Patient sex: F
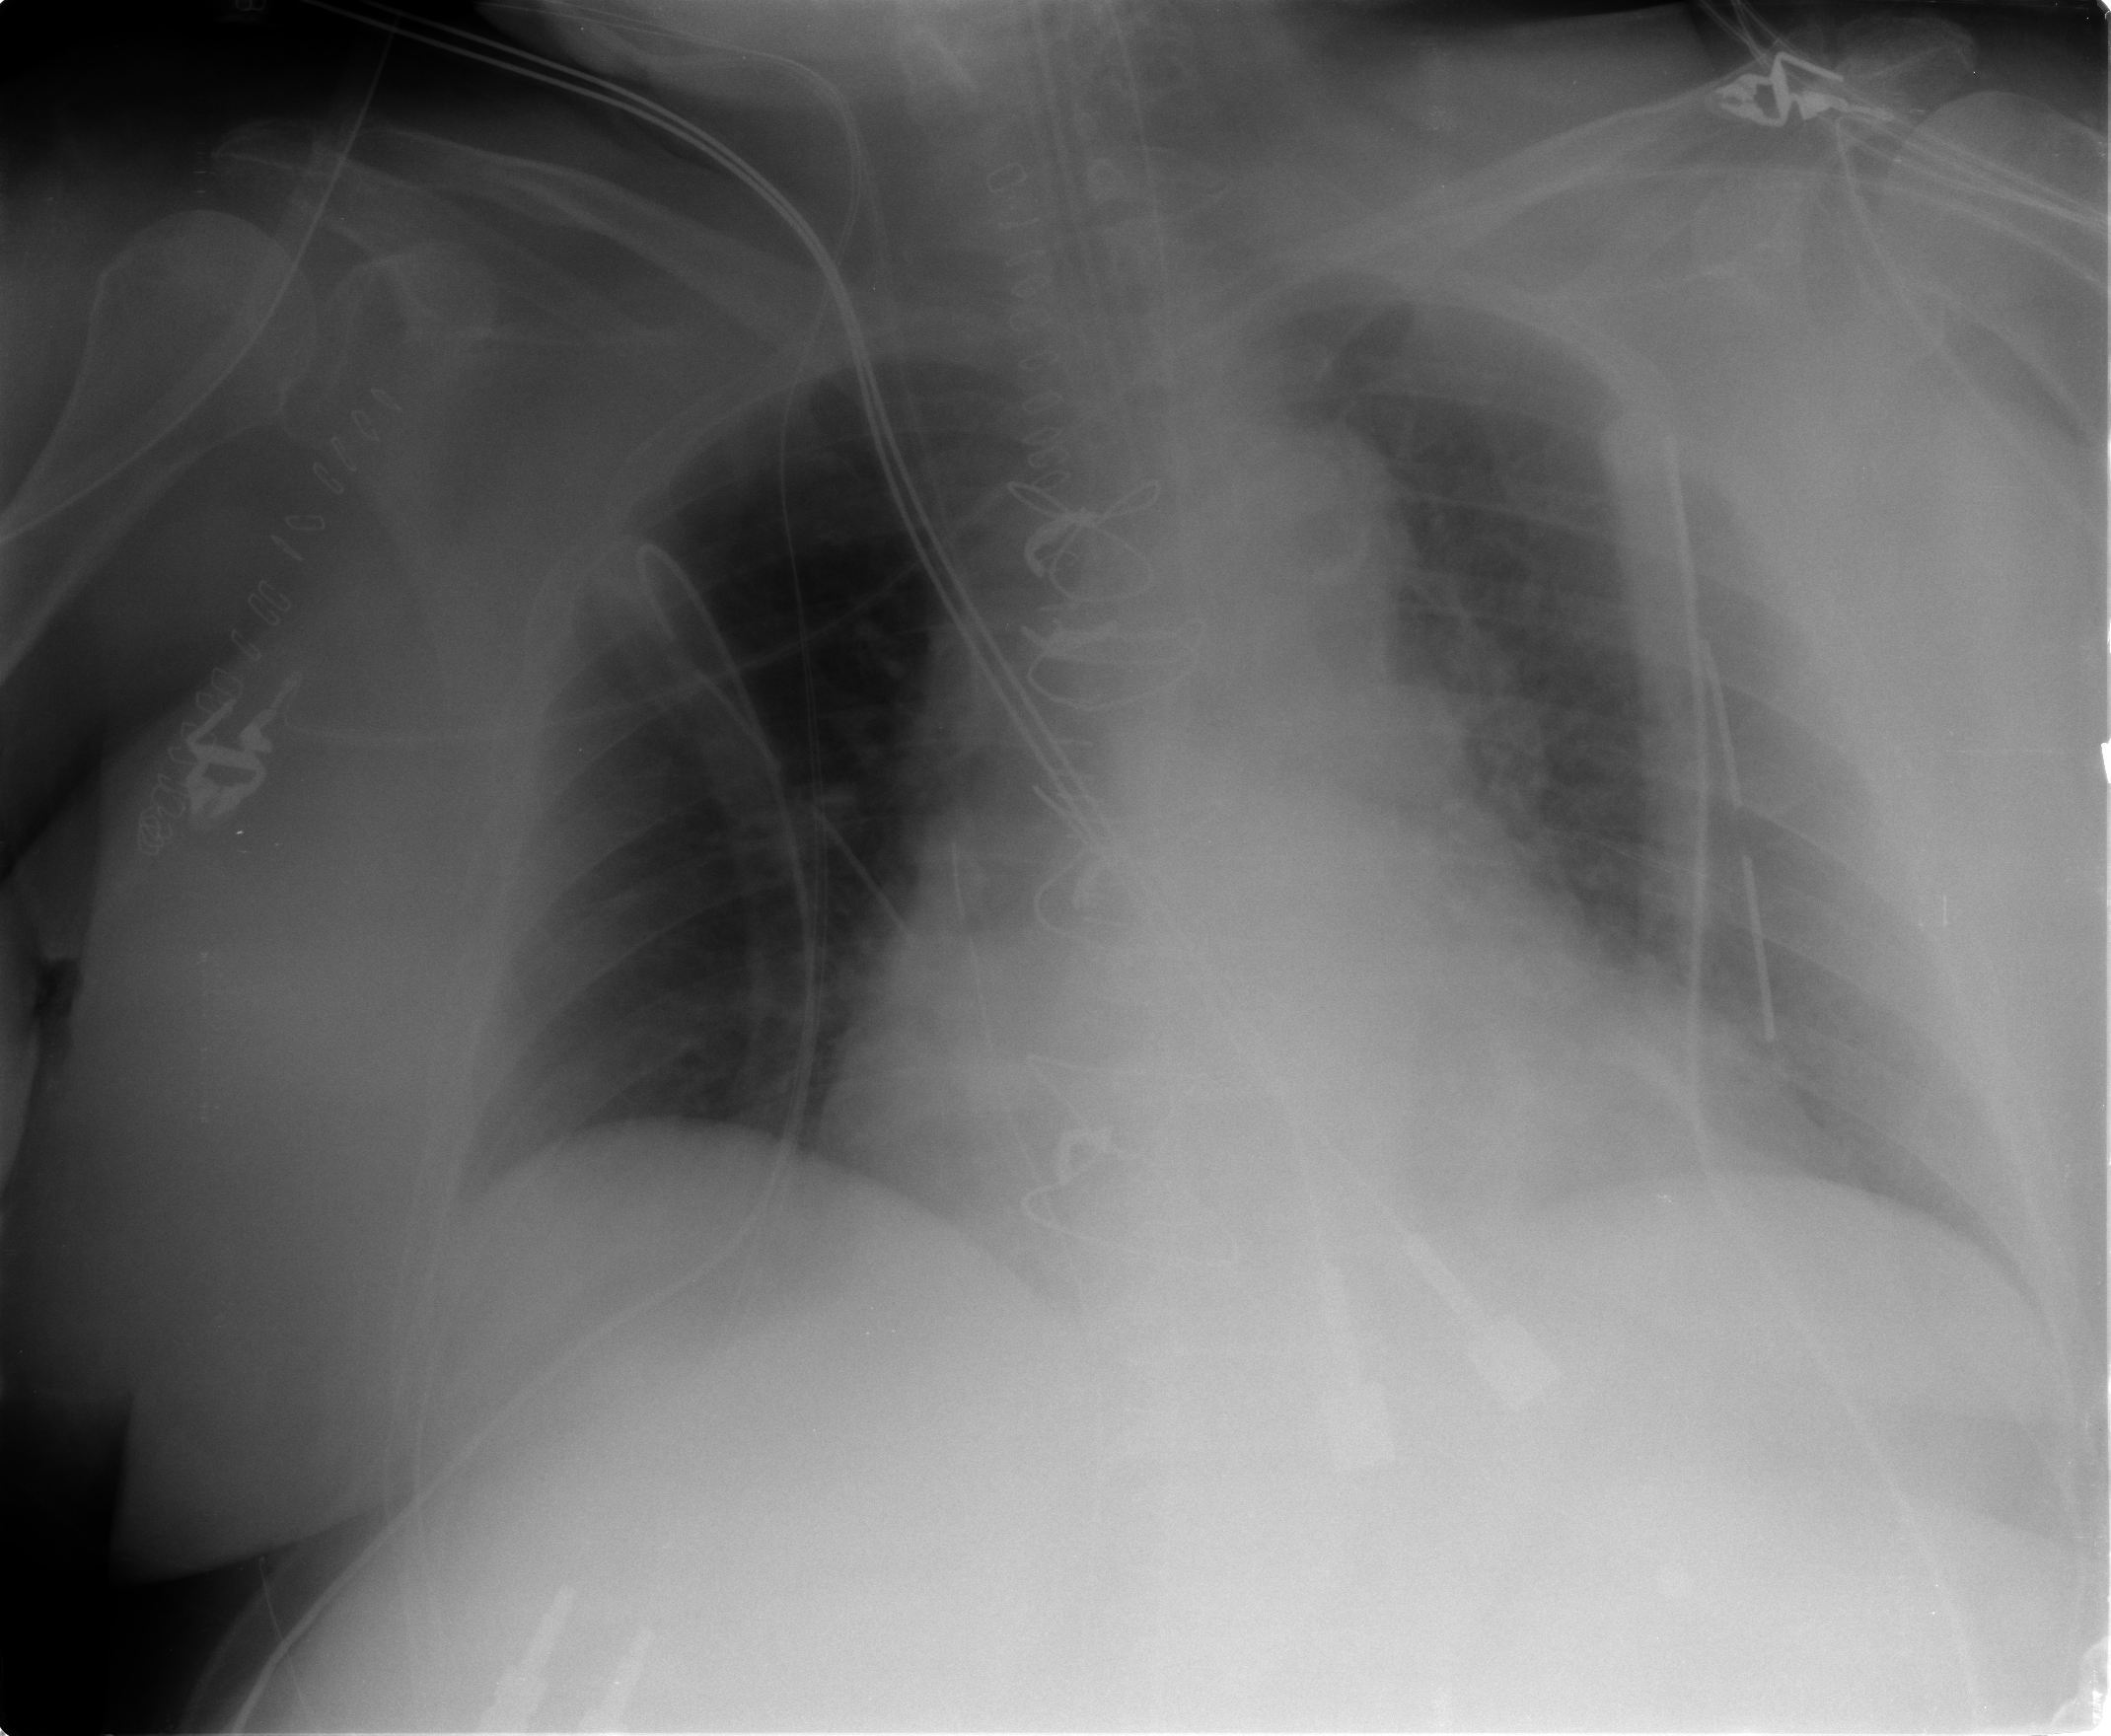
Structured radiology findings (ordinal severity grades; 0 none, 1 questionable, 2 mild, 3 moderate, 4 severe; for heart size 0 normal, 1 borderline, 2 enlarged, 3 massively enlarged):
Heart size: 2
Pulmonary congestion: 2
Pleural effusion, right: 0
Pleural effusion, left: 0
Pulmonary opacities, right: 2
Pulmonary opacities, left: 2
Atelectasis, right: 2
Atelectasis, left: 2